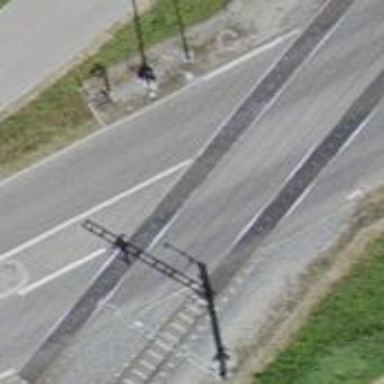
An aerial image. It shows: Level crossing with double half barrier.